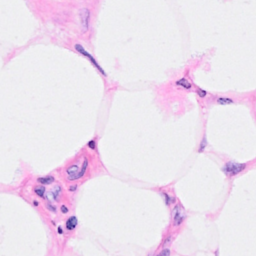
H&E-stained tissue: Breast